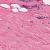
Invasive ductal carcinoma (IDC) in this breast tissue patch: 0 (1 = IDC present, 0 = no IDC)